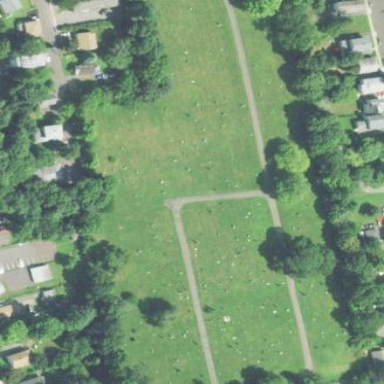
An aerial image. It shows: Cemetery.